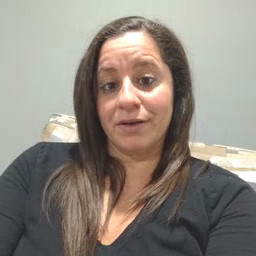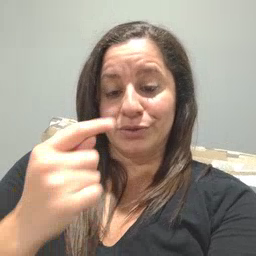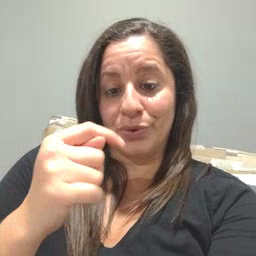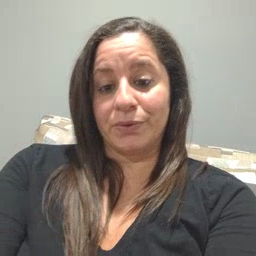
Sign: toy